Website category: phone
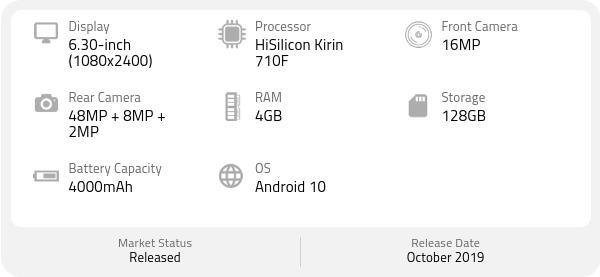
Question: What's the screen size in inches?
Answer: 6.30-inch

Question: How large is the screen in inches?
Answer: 6.30-inch

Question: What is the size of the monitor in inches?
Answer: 6.30-inch

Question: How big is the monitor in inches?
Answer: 6.30-inch

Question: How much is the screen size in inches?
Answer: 6.30-inch

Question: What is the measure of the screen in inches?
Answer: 6.30-inch

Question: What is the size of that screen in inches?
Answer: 6.30-inch

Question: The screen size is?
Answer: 6.30-inch

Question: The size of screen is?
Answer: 6.30-inch

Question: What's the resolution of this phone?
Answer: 1080x2400

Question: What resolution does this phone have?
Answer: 1080x2400

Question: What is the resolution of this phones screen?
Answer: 1080x2400

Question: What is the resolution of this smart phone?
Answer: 1080x2400

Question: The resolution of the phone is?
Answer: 1080x2400

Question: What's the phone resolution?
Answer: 1080x2400

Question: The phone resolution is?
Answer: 1080x2400

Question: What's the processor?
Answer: HiSilicon Kirin 710F

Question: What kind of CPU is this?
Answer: HiSilicon Kirin 710F

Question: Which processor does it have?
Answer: HiSilicon Kirin 710F

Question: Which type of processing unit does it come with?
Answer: HiSilicon Kirin 710F

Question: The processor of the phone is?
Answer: HiSilicon Kirin 710F

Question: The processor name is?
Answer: HiSilicon Kirin 710F

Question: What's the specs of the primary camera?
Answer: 48MP + 8MP + 2MP

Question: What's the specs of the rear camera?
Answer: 48MP + 8MP + 2MP

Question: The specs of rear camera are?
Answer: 48MP + 8MP + 2MP

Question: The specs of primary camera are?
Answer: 48MP + 8MP + 2MP

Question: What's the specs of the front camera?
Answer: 16MP

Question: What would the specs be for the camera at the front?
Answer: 16MP

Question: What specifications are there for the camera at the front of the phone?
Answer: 16MP

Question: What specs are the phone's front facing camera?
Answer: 16MP

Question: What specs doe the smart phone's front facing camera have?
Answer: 16MP

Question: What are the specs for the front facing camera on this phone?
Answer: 16MP

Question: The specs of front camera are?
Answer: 16MP

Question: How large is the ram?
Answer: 4GB

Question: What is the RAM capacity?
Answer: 4GB

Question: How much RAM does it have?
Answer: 4GB

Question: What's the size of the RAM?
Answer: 4GB

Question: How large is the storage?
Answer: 128GB

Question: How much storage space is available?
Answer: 128GB

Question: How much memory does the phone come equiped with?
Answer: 128GB

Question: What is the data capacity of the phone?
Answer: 128GB

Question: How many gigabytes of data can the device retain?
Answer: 128GB

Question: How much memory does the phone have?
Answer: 128GB

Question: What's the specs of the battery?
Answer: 4000mAh

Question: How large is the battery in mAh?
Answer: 4000mAh

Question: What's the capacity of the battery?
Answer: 4000mAh

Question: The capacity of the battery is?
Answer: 4000mAh

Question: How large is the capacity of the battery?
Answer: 4000mAh

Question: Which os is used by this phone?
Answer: Android 10

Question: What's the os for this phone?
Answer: Android 10

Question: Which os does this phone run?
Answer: Android 10

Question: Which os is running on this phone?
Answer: Android 10

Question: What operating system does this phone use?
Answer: Android 10

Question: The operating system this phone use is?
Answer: Android 10

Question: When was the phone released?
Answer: October 2019

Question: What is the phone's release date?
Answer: October 2019

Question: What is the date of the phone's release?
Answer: October 2019

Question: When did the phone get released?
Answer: October 2019

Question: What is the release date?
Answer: October 2019

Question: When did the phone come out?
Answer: October 2019

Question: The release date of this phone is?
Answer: October 2019